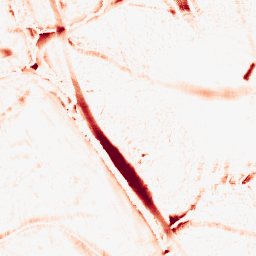
Category: morphological
Decomposition family: morphological_ellipse
Decomposition parameters: operation: opening
width: 20
height: 20
Upsampling method: quintic
Upsampling parameters: scale: 2
Upsampling scale: 2